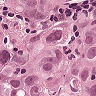
Metastatic tissue present: yes